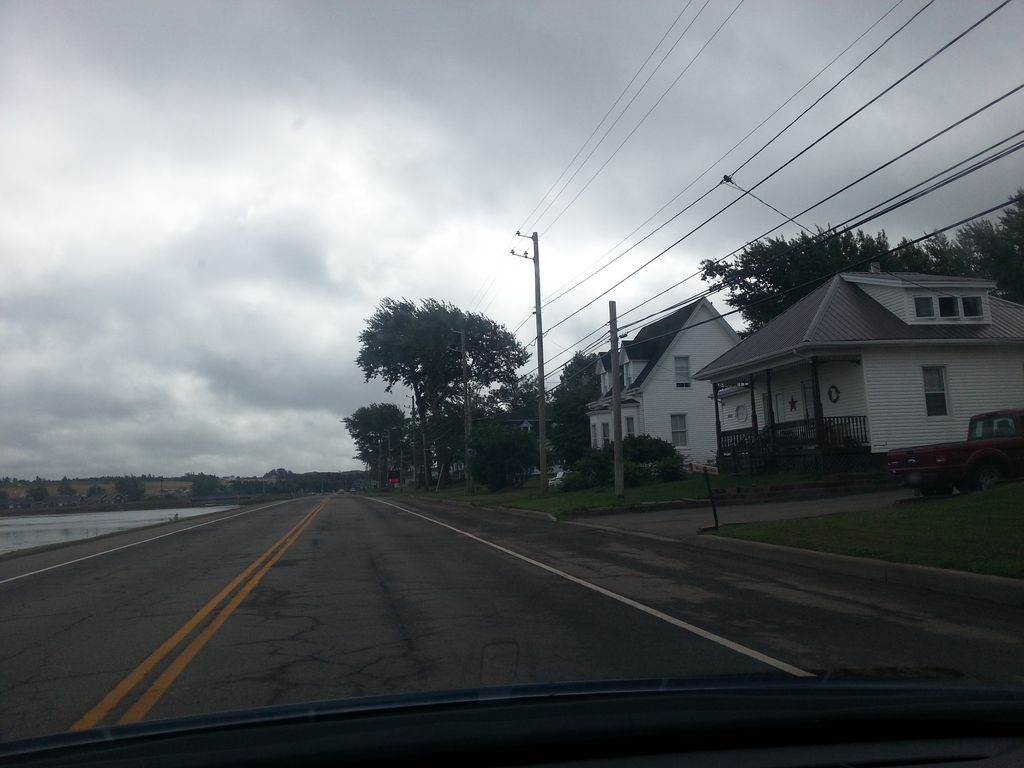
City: charlottetown